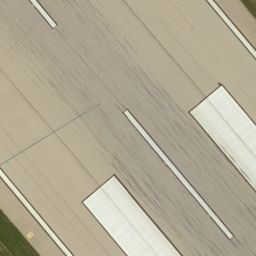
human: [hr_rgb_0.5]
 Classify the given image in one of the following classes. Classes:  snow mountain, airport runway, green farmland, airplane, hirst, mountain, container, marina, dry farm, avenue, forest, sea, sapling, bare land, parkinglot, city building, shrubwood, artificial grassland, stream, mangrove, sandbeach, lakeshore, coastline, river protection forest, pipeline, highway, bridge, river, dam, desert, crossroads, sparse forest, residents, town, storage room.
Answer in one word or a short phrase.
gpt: airport runway